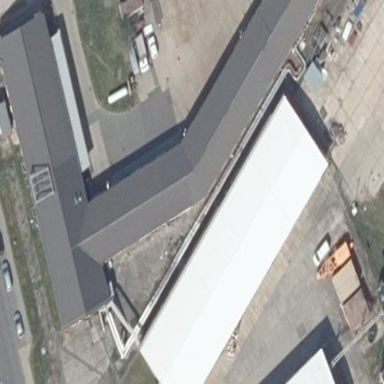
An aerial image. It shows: Industrial building.